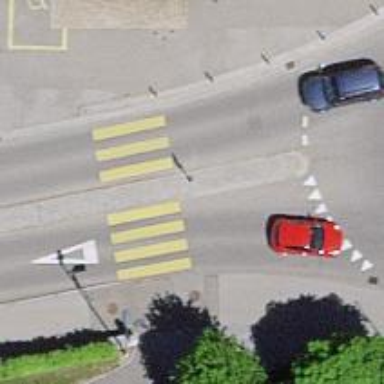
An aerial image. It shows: Marked crossing with zebra crossing island.